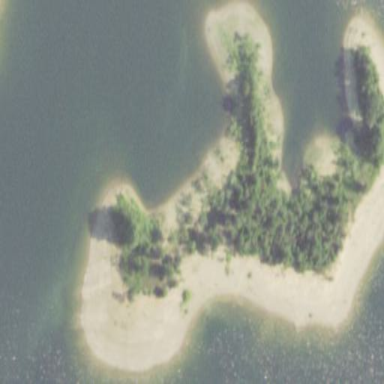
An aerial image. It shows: Forested islet.